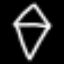
Label: diamond